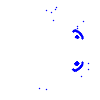
Particle: electron